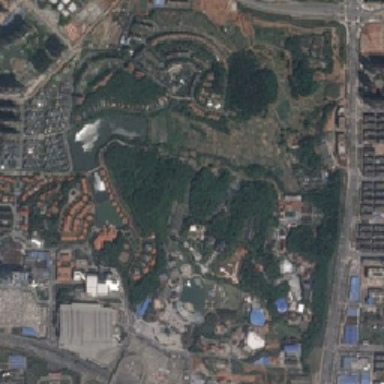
There are trees and buildings in the park .